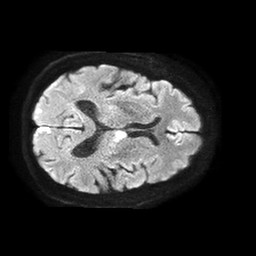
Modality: TRACE
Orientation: axial
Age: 63
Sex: male
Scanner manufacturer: philips
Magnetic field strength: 1.5 T
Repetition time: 4.6 s
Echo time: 0.08631 s